Question: The green dot in the picture is the starting point, and the blue dot is the end point. Each move can only go one square to the right or down. How many different simple paths are there?
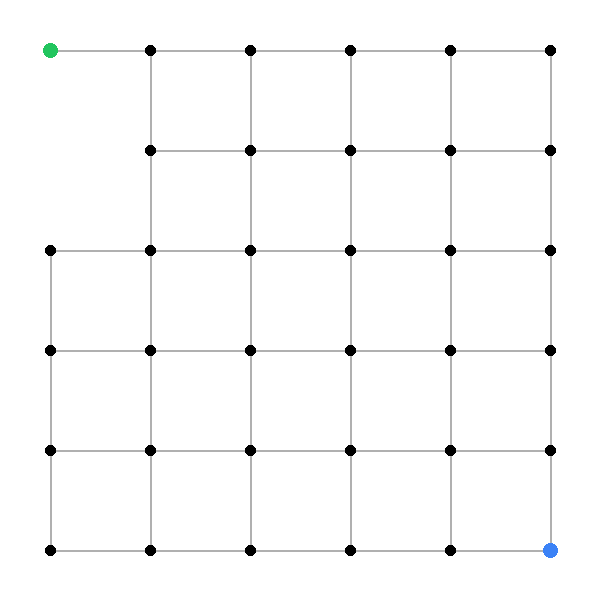
Answer: 126